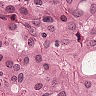
Metastatic tissue present: yes